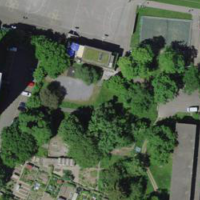
EUNIS habitat code: 53
Species observed at this site:
Symphoricarpos albus